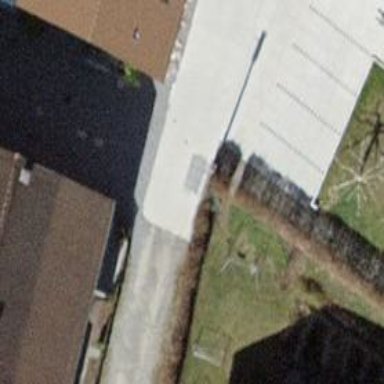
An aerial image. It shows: Residential road with pebblestone surface and no sidewalk.